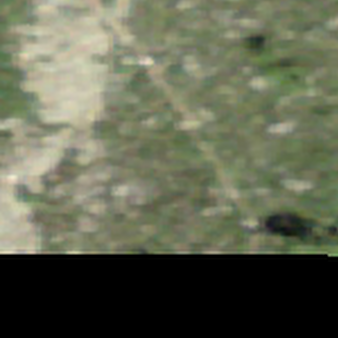
Label: other